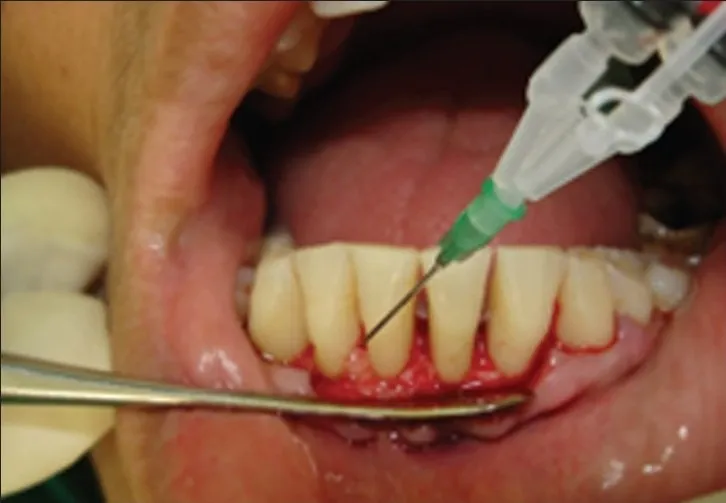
Fibrin glue application; Case 1: After debridement, fibrin glue being applied on bone and both facial and lingual flaps followed by flap approximation for 3 minutes under finger pressure.
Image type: medical_photograph (oral_photograph)